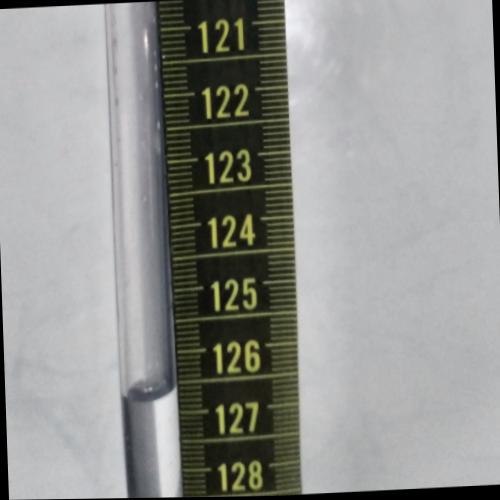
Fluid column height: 126.6 cm